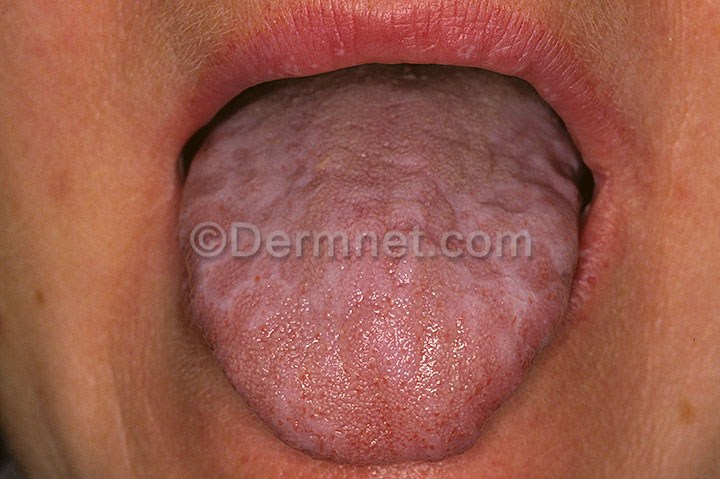
Disease: Psoriasis pictures Lichen Planus and related diseases